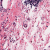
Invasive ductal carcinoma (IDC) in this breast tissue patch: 0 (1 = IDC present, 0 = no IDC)